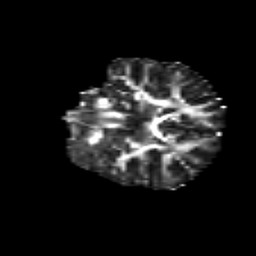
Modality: FA
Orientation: coronal
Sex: male
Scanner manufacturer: siemens
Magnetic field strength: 3 T
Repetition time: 5 s
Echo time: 0.071 s